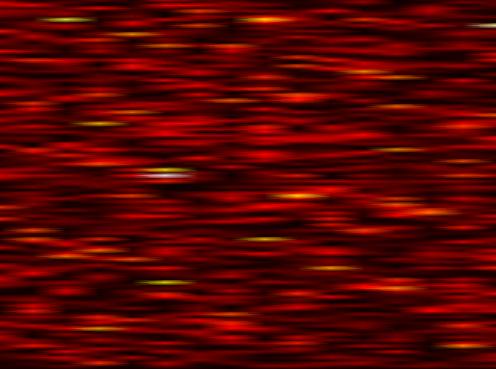
Label: OFDM